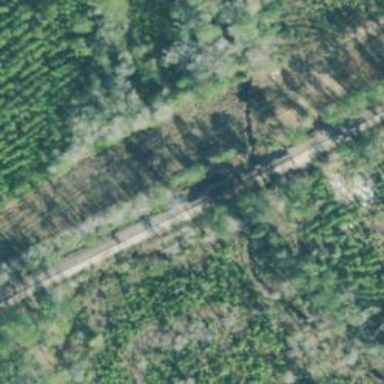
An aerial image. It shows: Railway track.